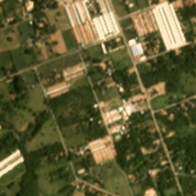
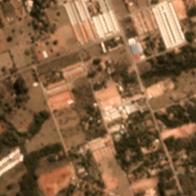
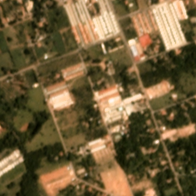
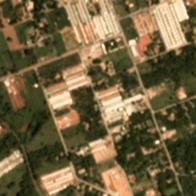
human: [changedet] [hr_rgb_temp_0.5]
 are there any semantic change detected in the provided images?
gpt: houses and buildings are built on the roadside .

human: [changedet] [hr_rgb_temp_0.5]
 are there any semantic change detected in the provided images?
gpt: lots of building replaced the vegetation .

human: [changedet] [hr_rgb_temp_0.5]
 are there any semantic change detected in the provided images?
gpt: the vegetation on this land has decreased .

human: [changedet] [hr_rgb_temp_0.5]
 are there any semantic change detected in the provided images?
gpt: buildings appeared in the place of trees and grass .

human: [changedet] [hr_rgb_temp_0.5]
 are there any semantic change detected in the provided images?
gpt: houses have been constructed and trees are removed .